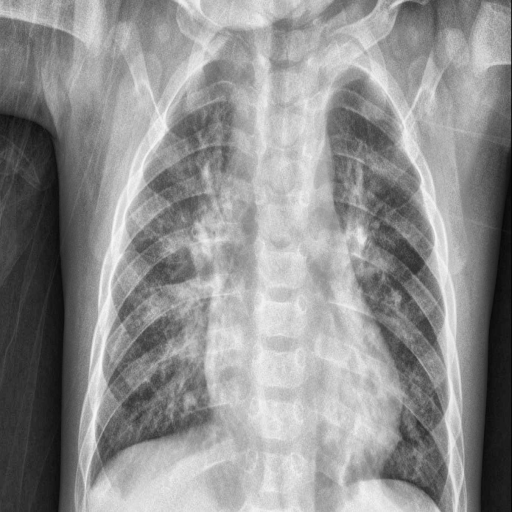
Finding: PNEUMONIA